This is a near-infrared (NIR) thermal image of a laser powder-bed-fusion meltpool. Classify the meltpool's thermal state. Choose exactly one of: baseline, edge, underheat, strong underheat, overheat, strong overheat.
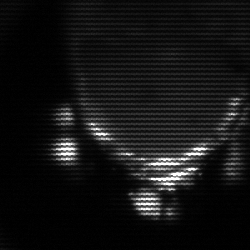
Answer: baseline